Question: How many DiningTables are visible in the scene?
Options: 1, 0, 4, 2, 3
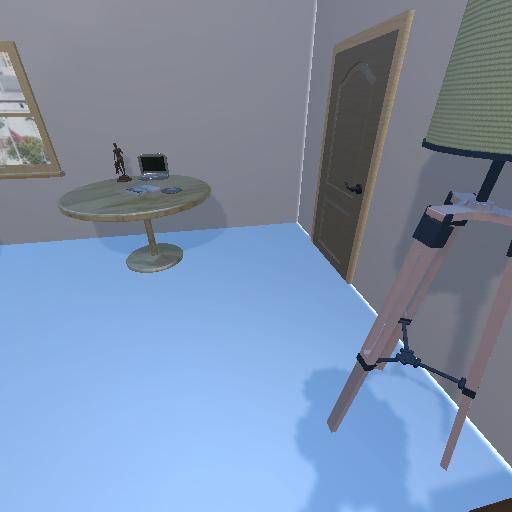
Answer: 1